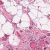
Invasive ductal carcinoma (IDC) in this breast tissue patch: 0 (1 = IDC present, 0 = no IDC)